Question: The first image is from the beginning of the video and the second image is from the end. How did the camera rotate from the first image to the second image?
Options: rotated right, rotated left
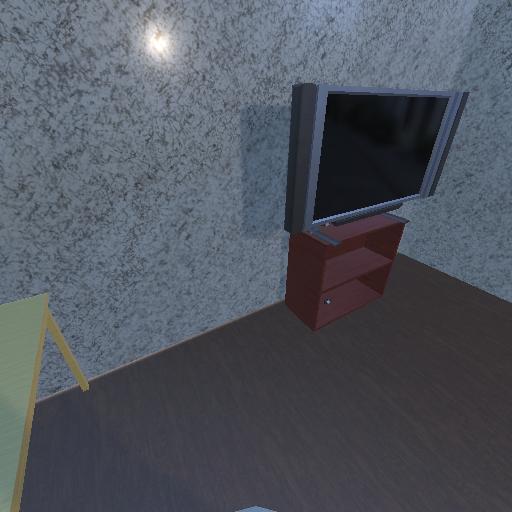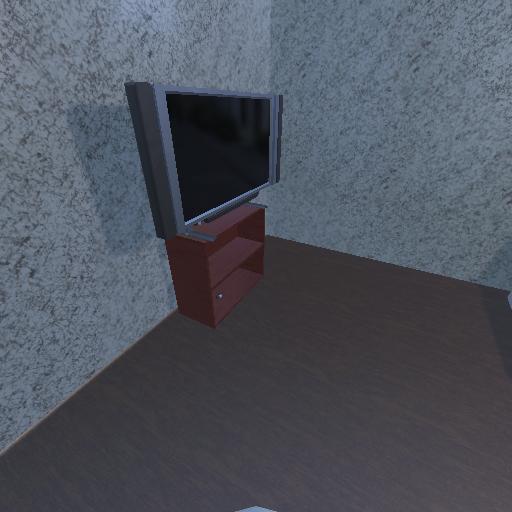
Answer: rotated right